Question: I am trying to get the default value for a column but unfortunately I get nothing.
Here is my code:
'''
'ColumnName is the Column Name in question
'BaseTableName is the Table Name
Dim myCon As New OracleConnection
myCon.ConnectionString = gApp.ConnectString
myCon.Open()
Dim myCmd As New OracleCommand
myCmd.Connection = myCon
myCmd.CommandType = CommandType.Text
myCmd.CommandText = "select data_default " & _
"from all_tab_columns " & _
"where table_name='" & BaseTableName & "' " & _
"and column_name='" & ColumnName & "'"
Dim dr As OracleDataReader
dr = myCmd.ExecuteReader
dr.Read()
Dim val = dr.GetValue(0).ToString
' Dim val = myCmd.ExecuteScalar 'I tried also with executeScalar but it was the same
myCon.Close()
'''
When I execute the same string in oracle it returns a Long and inside the long is the default value

How can I get the original value inside the long?
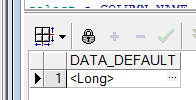
Answer: Assuming the problem is because your environment doesn't support LONGs, you can create a function to convert the value to a VARCHAR2 first. For example:
'''
create table test1(a number default 0);
create or replace function get_data_default(
p_owner varchar2,
p_table_name varchar2,
p_column_name varchar2
) return varchar2 authid current_user is
v_data_default varchar2(4000);
begin
select data_default
into v_data_default
from all_tab_columns
where owner = p_owner
and table_name = p_table_name
and column_name = p_column_name;
return v_data_default;
end;
/
select get_data_default(USER, 'TEST1', 'A') from dual;
0
'''
If you have this problem with other columns, you can make the function more generic, or you can look into a utility to convert all the dictionary LONGs to CLOBs. The <URL> can do this, although it can get very complicated.